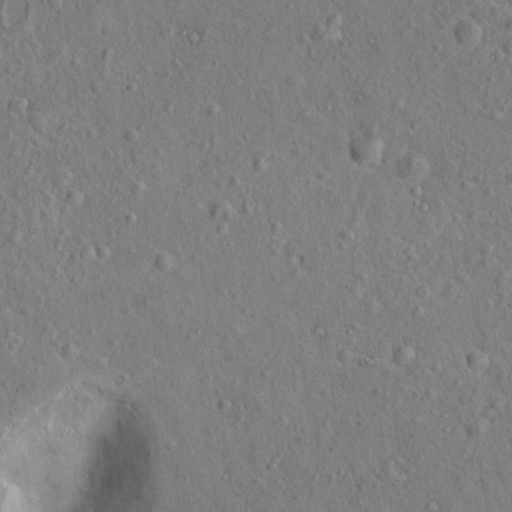
Objects detected: cone